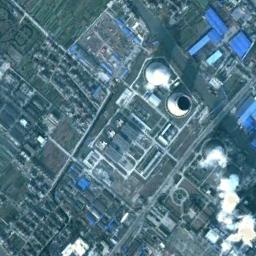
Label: thermal_power_station